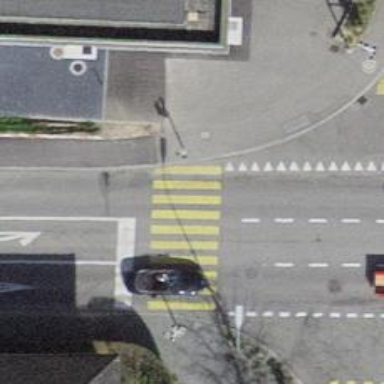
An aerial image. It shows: Road crossing with traffic signals.